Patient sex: M
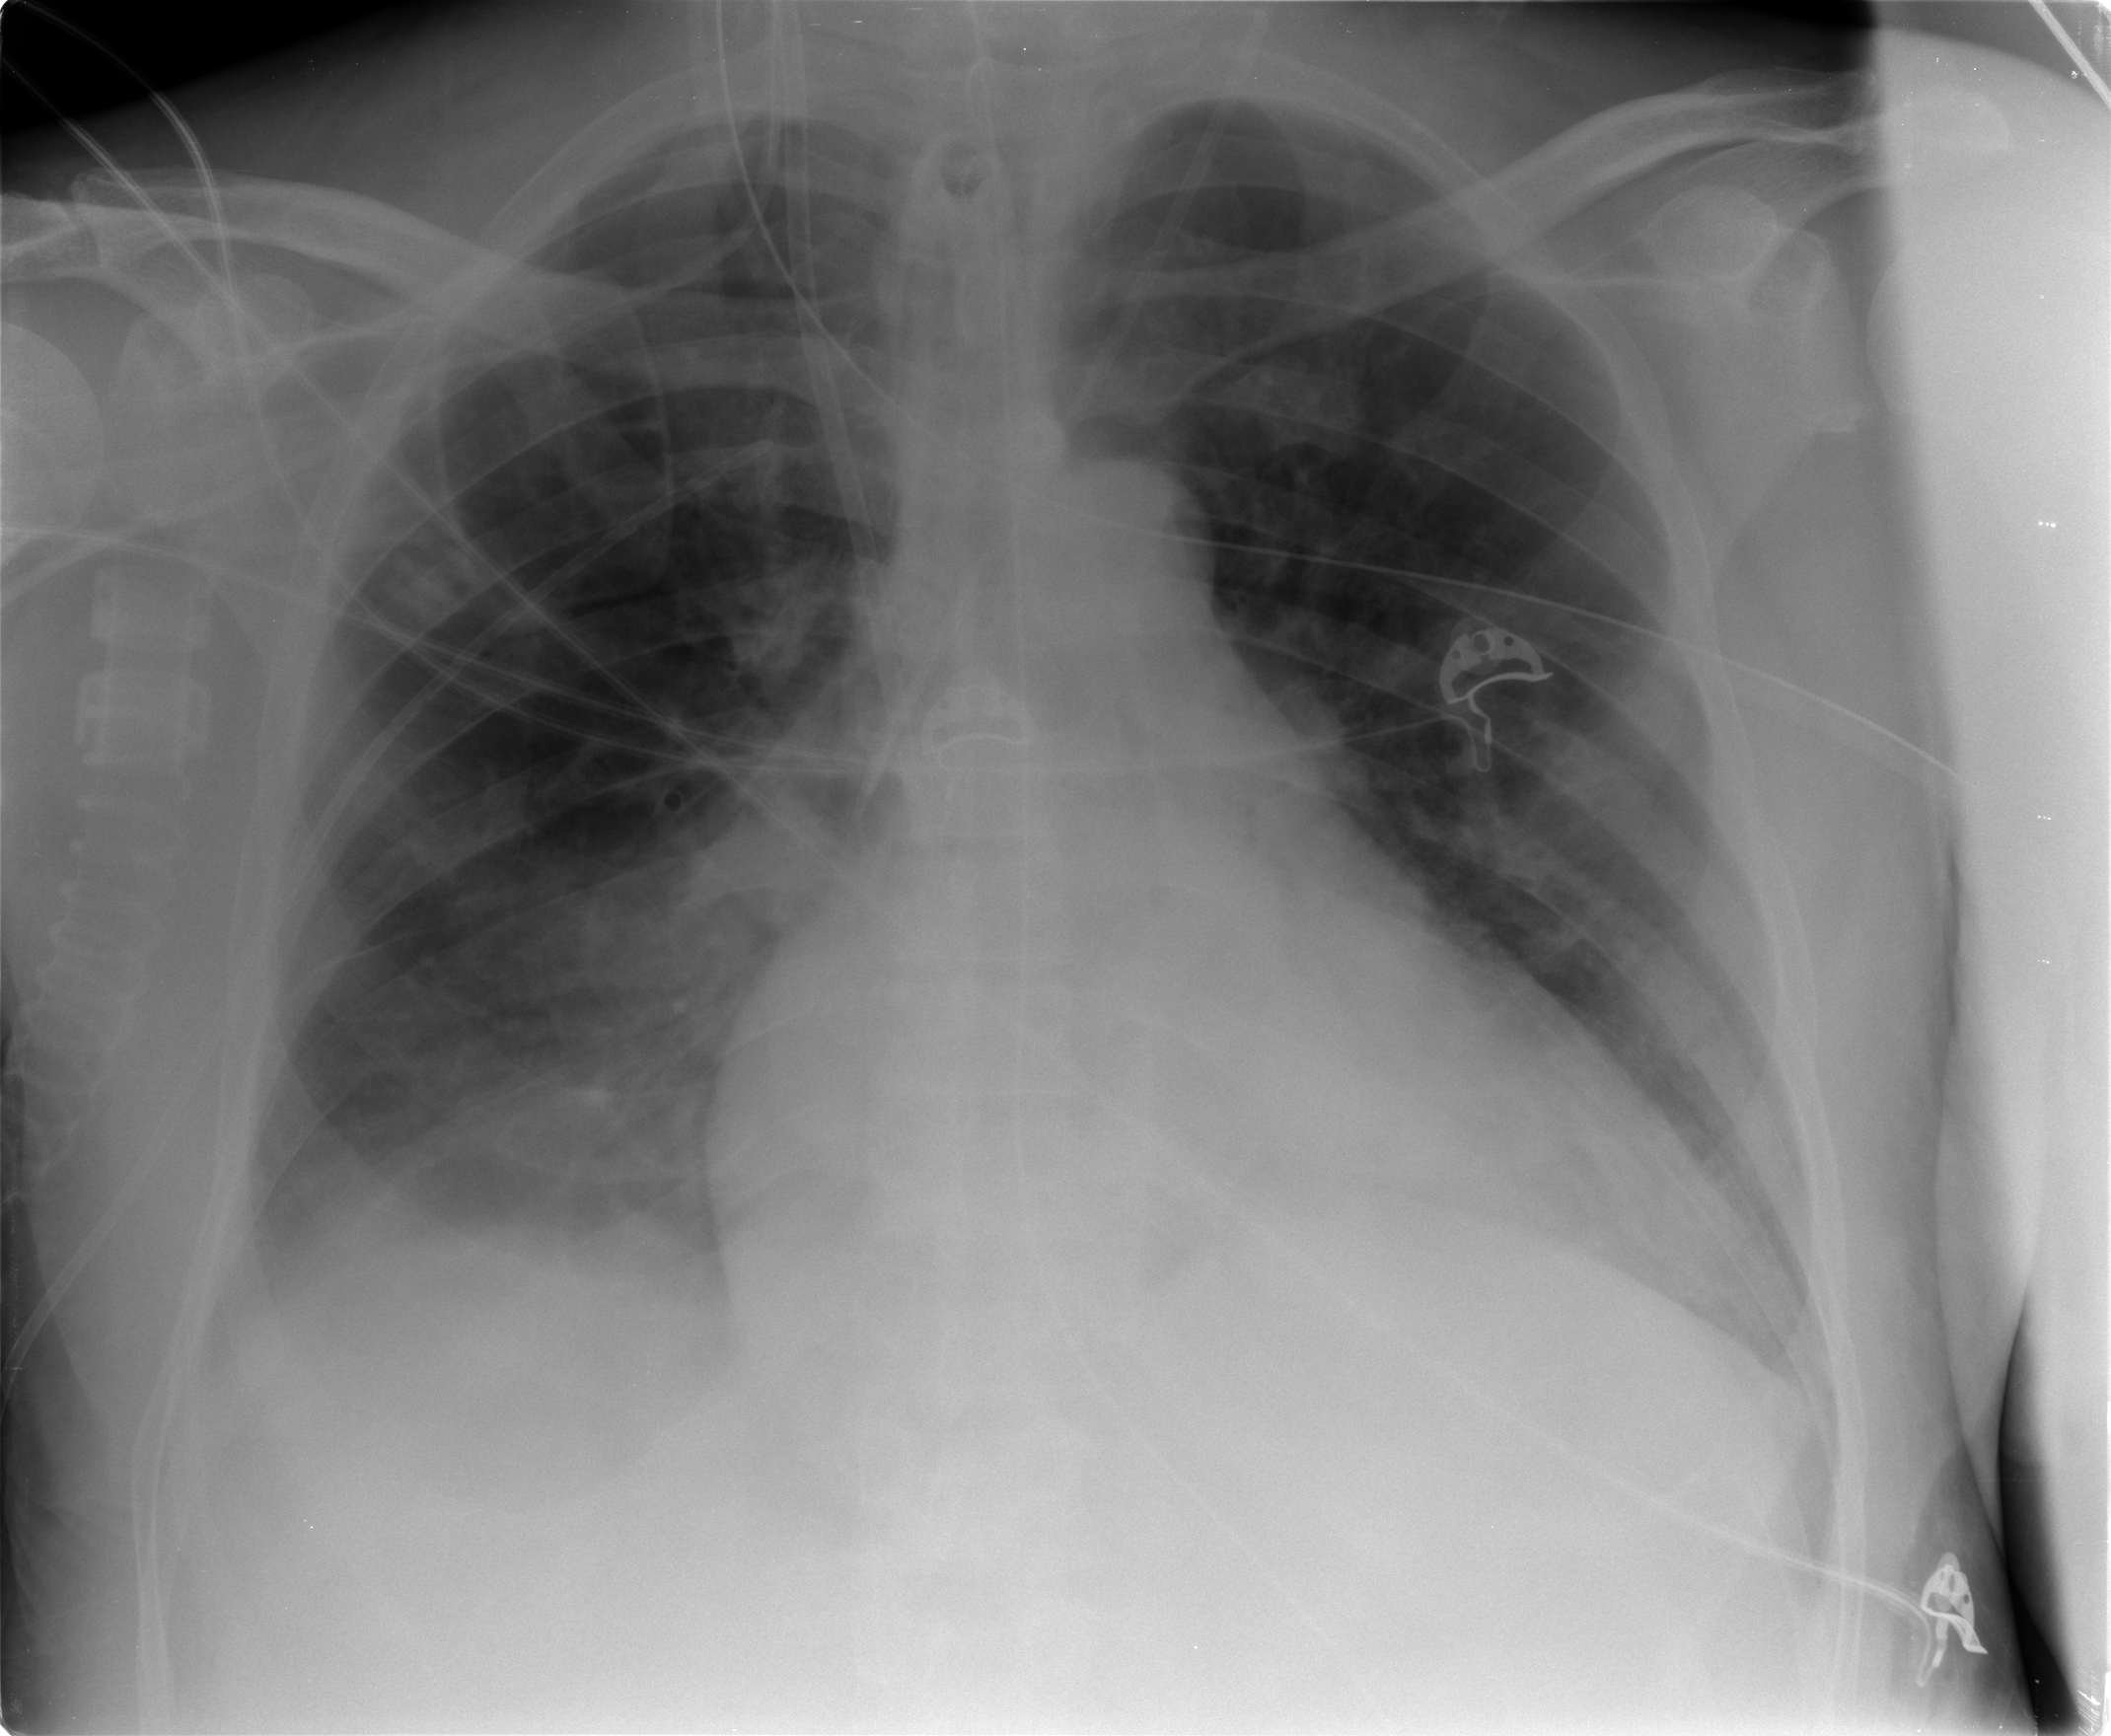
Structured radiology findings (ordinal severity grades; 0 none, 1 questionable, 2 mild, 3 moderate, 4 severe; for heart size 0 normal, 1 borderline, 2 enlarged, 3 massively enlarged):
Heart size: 2
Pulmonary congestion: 2
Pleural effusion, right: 2
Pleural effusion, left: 1
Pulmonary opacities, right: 1
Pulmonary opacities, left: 1
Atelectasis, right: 2
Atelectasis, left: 1